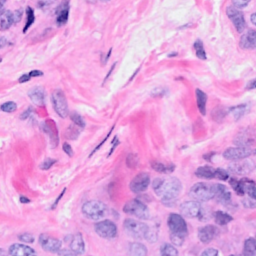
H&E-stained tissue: Breast